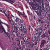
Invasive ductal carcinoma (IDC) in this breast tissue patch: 0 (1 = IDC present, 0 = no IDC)